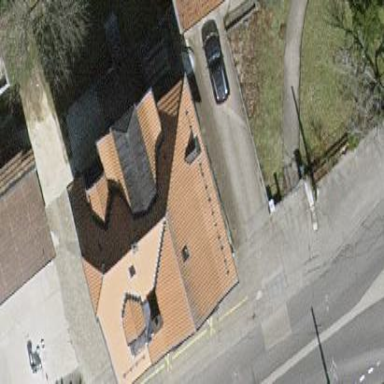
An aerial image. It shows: Simple and straightforward house.